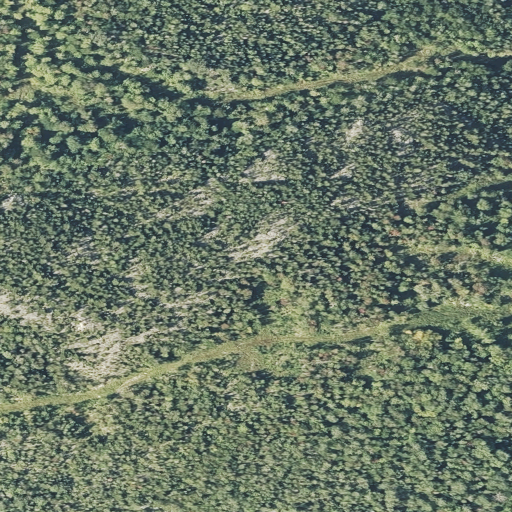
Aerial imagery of mountain in Maine named Lowell Hill containing deciduous forest, evergreen forest, and mixed forest